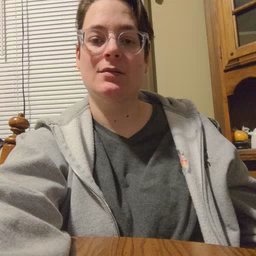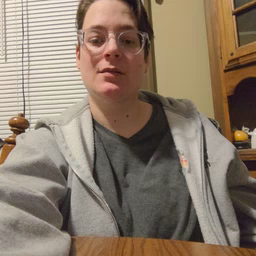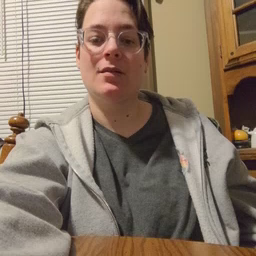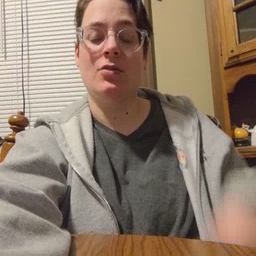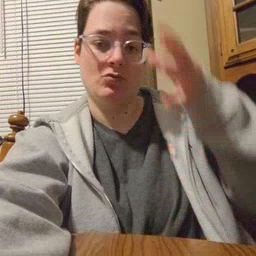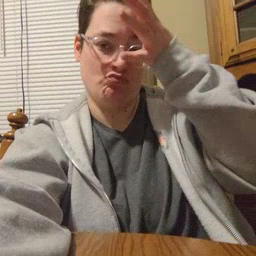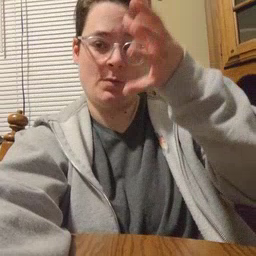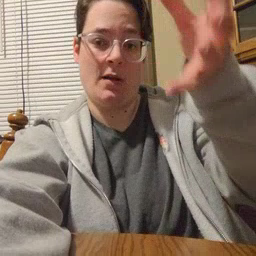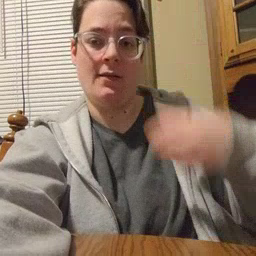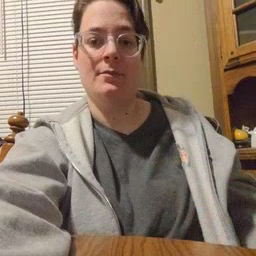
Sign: grandpa